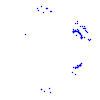
Particle: proton